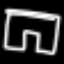
Label: pants